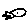
Label: fish